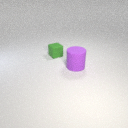
large purple rubber cylinder to the right of small green rubber cube